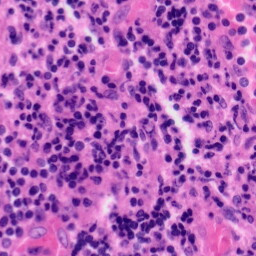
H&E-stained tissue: Tonsil